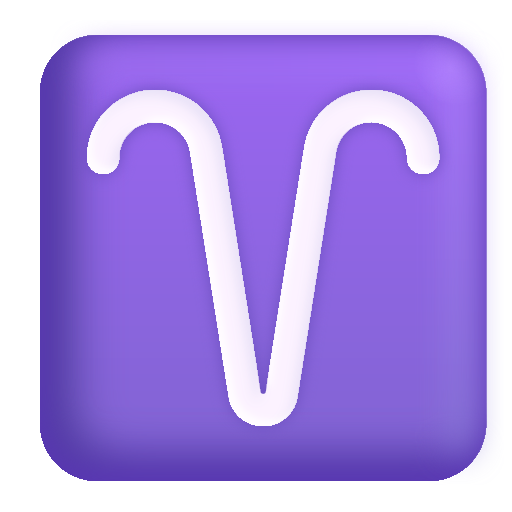
aries color